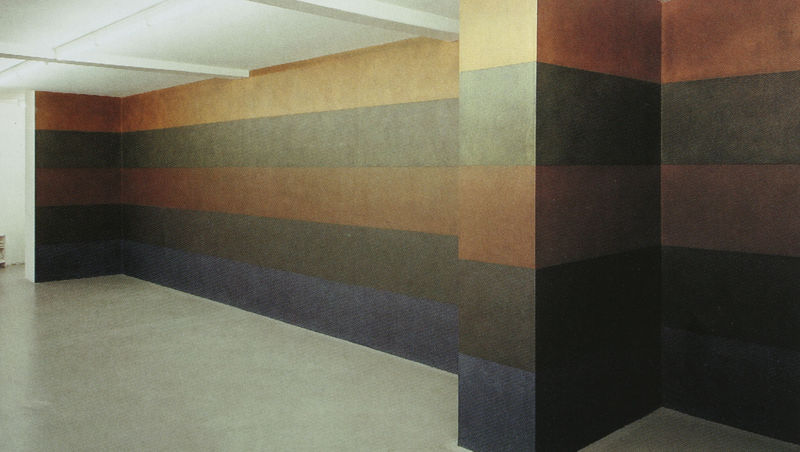
Titel: Installation Galerie Annemarie Verna, Zürich - Horizontally, into five equal parts divided wall
Künstler: Sol Lewitt
Schlagwörter: blau, grün, ocker, braun, bunt, orange, raum, schwarz, weiss, wand, band, fünf, boden, decke, ecke, mauer, gestreift, streifen, balken, wände, eingang, ausstellung, ecken, bahn, ausgang, museum, bänder, wandbild, lewitt, bahnen, installation, polychrom, mur, rechter winkel, bandes, polychromie, rayure, rayures, striefne